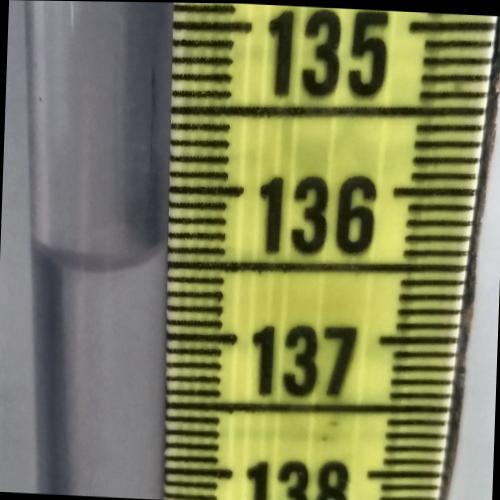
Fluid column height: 136.5 cm